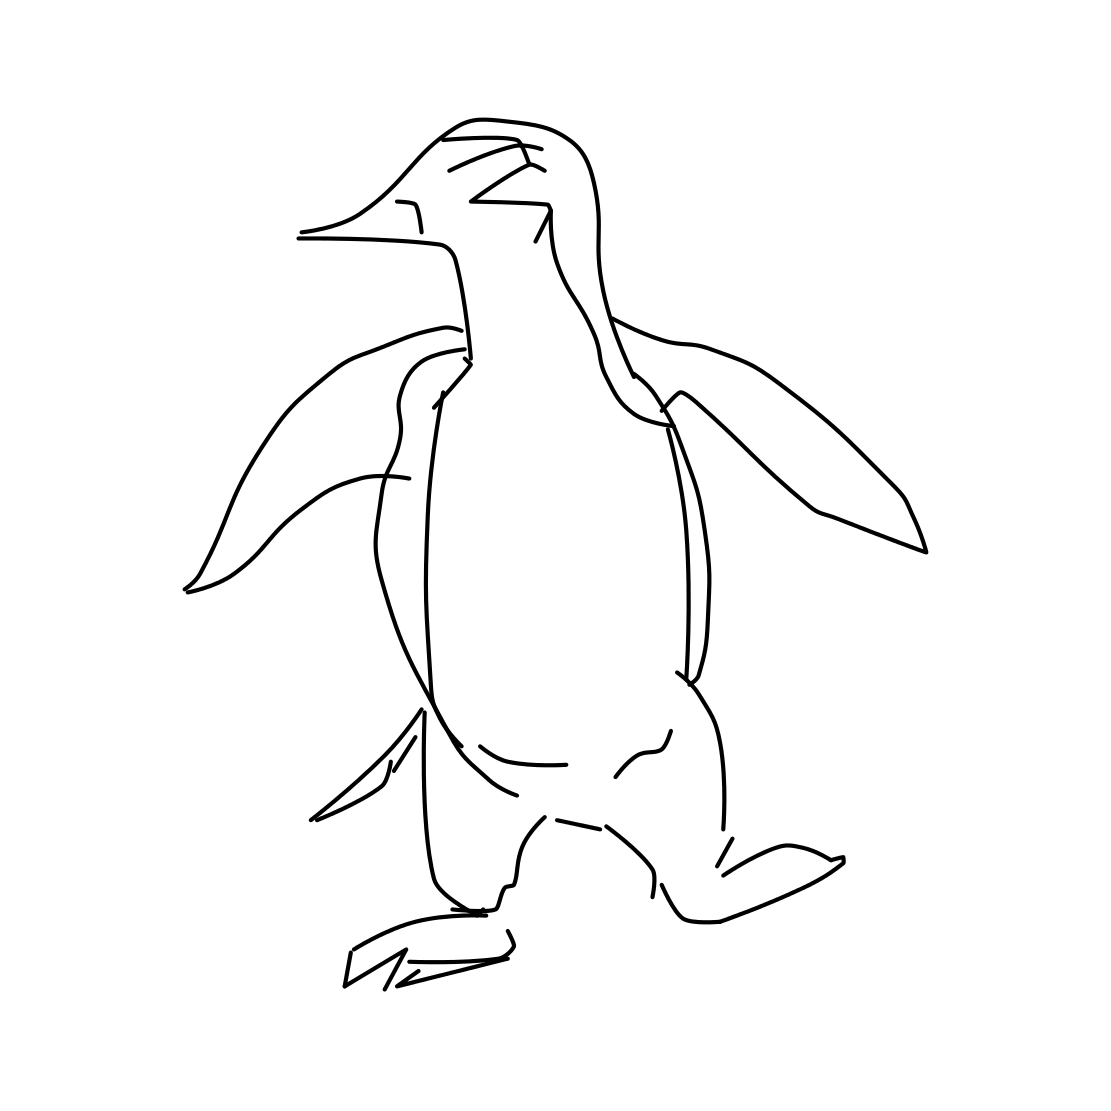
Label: penguin